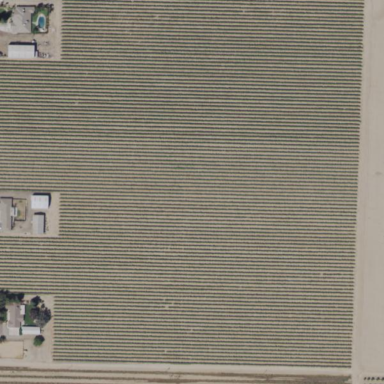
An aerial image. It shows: Vineyard.